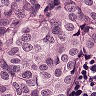
Metastatic tissue present: yes